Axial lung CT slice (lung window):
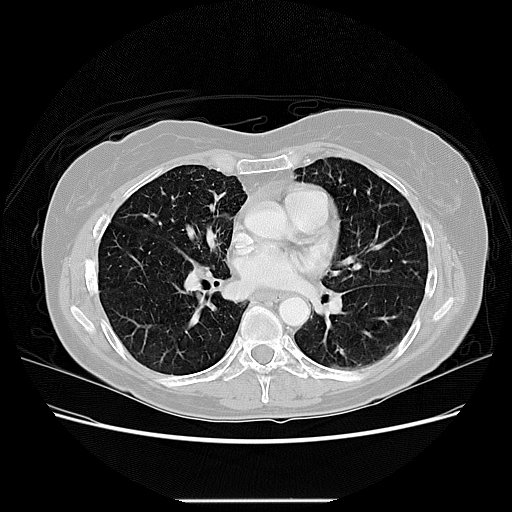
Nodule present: no